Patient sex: F
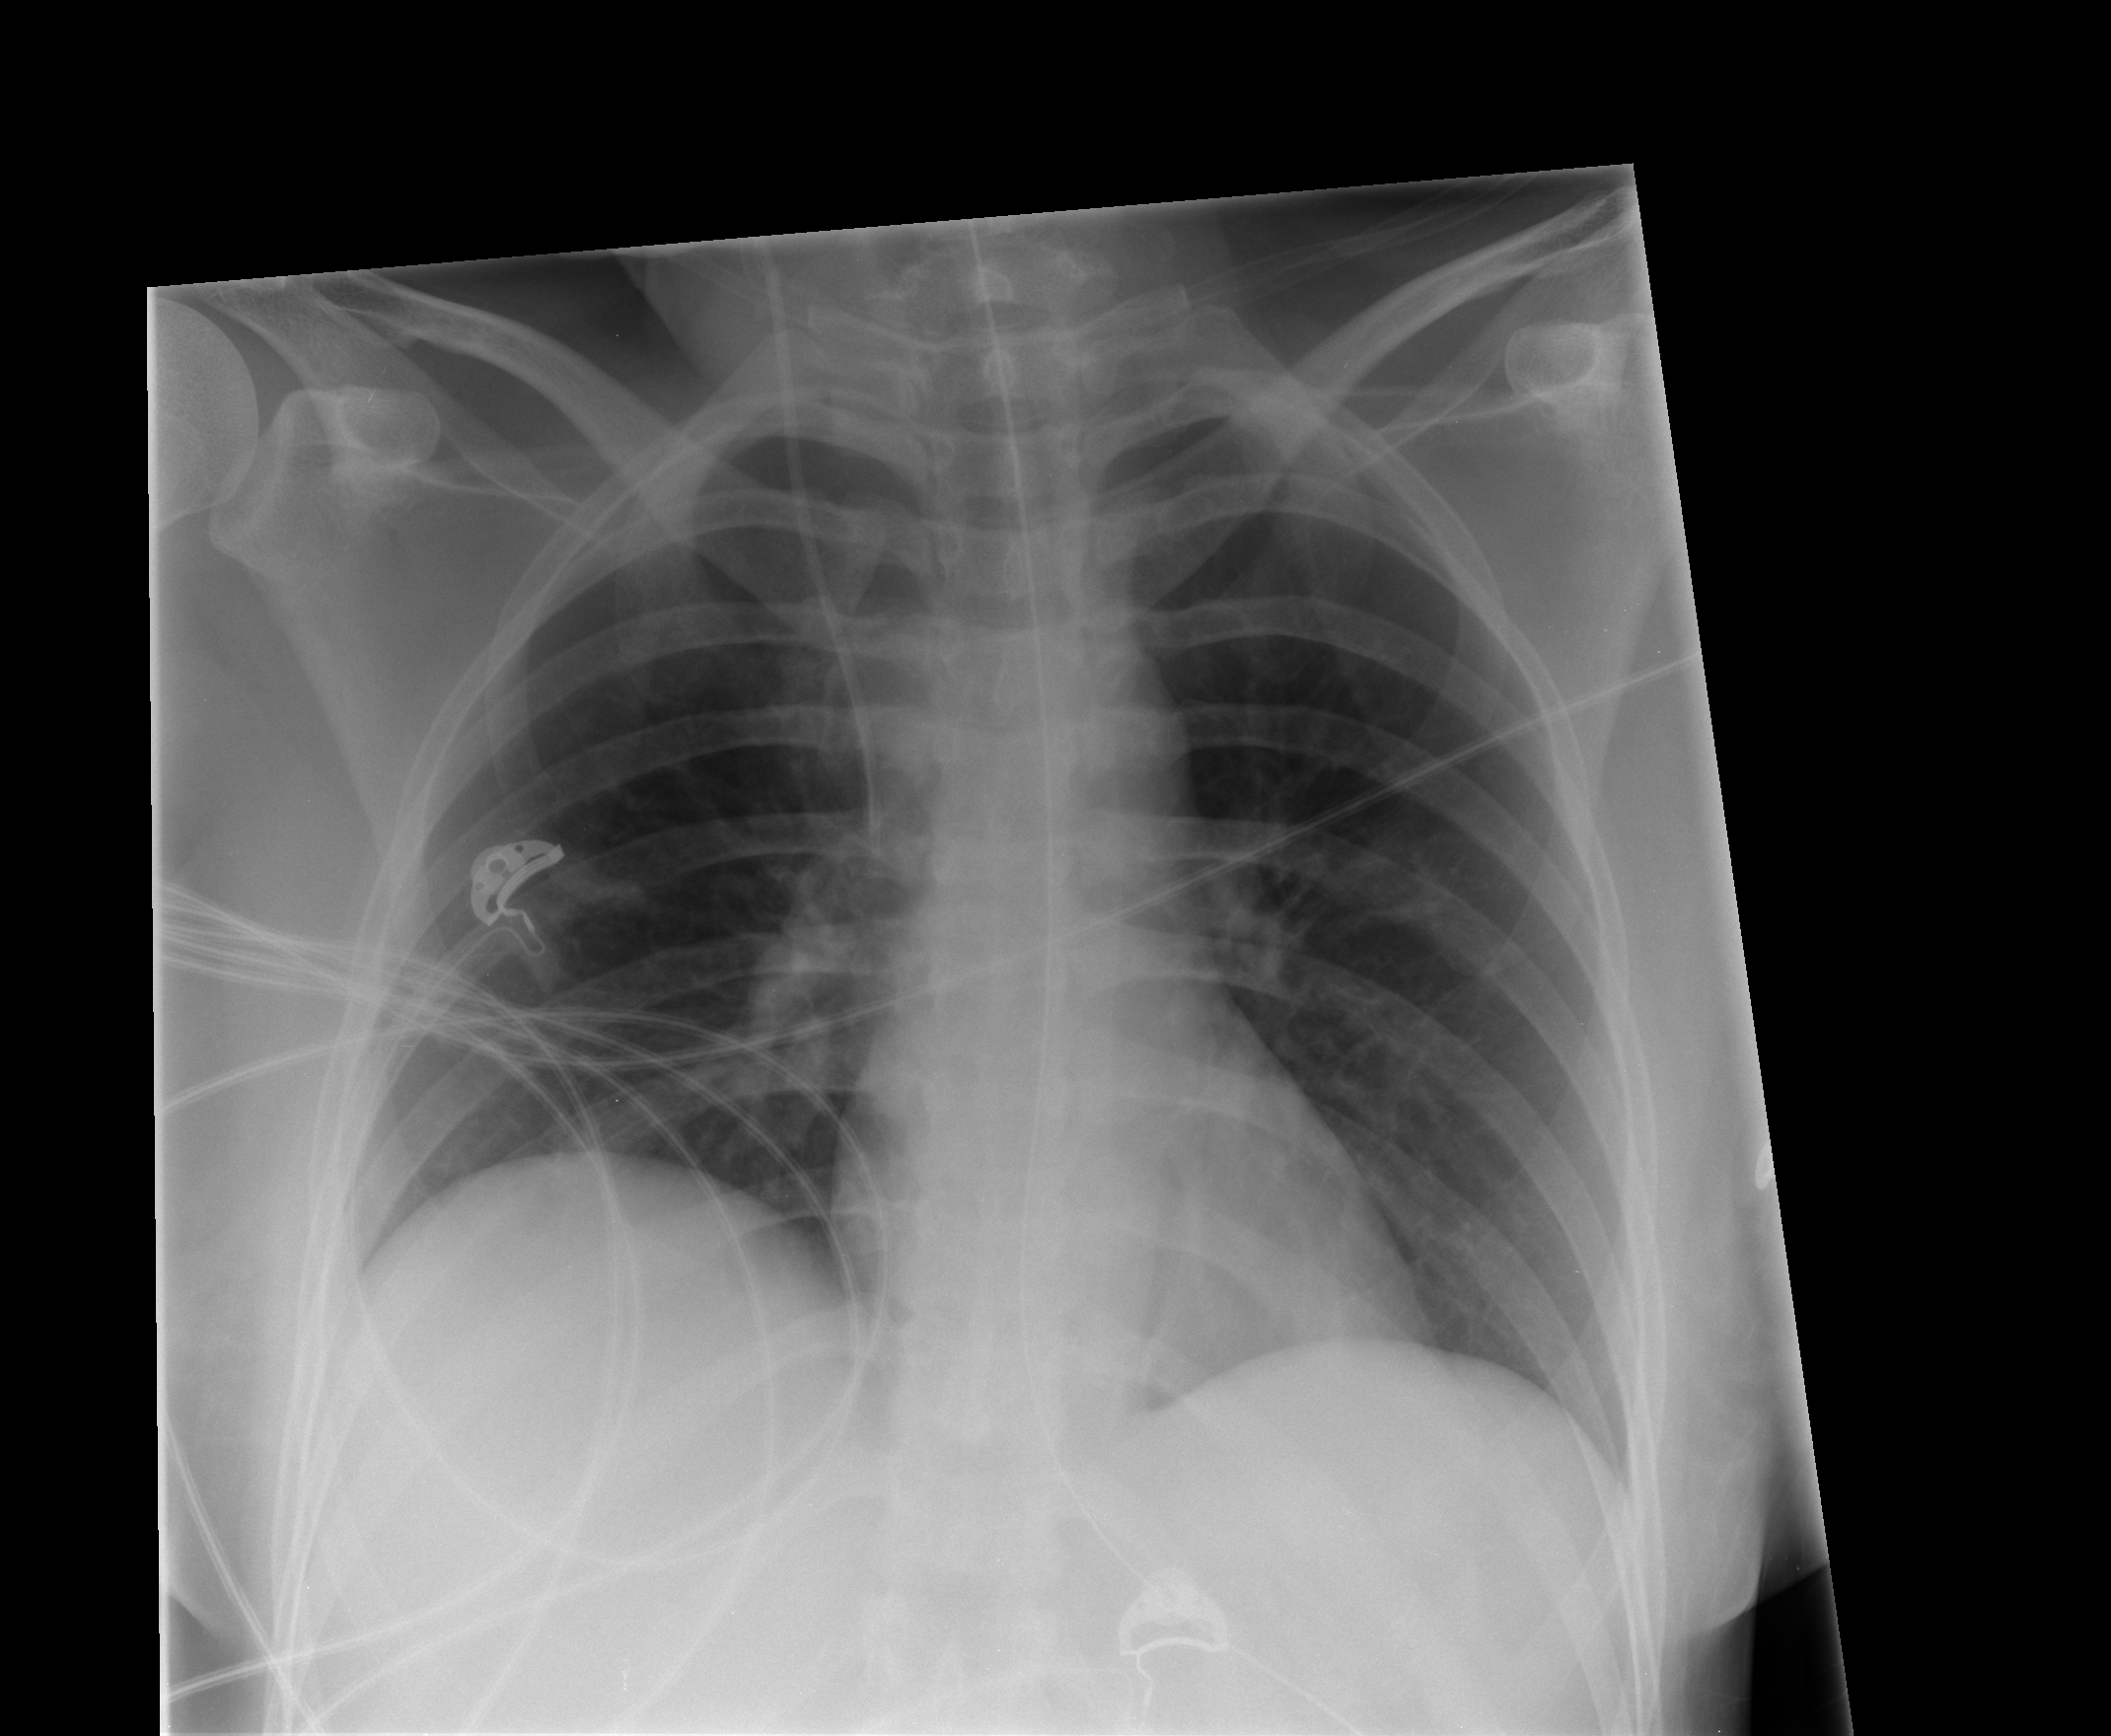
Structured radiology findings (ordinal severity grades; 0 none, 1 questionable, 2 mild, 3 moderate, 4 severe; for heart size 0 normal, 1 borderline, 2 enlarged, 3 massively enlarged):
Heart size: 0
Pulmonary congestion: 0
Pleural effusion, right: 0
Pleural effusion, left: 0
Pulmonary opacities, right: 0
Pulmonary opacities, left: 0
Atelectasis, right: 2
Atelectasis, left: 2